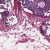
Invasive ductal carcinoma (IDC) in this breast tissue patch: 1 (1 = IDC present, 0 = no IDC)